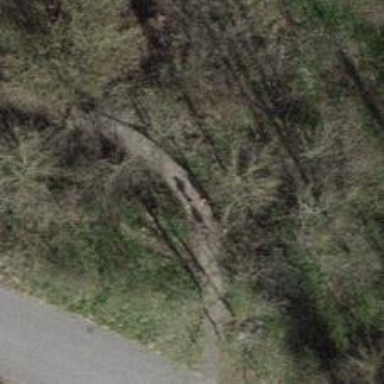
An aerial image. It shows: Gravel path.